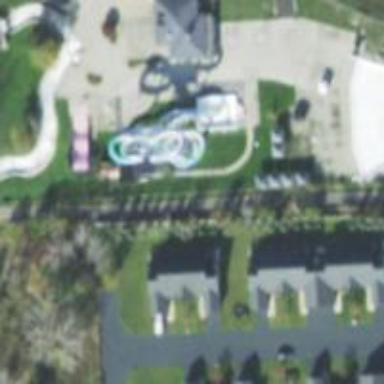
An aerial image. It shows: Water slide attraction.